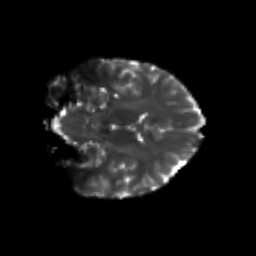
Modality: T2w
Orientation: coronal
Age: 20
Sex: female
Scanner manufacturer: siemens
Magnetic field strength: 3 T
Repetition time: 3.5 s
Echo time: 0.125 s